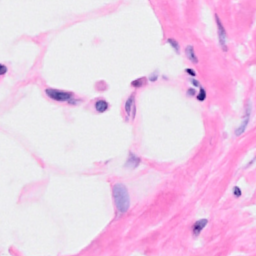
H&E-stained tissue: Breast